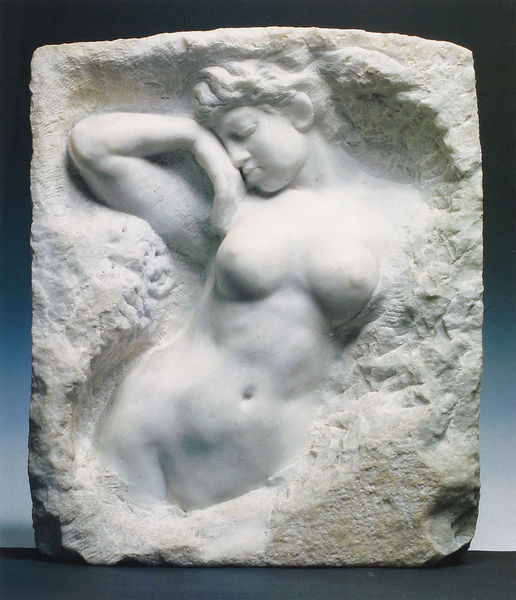
Titel: Schlafende
Künstler: Max Klinger
Schlagwörter: akt, hand, kopf, nackt, schlaf, brust, busen, frau, marmor, profil, jung, arm, augen, stein, haare, skulptur, relief, brüste, schlafend, schlafende, bauch, plastik, scham, kurzhaarschnitt, rohling